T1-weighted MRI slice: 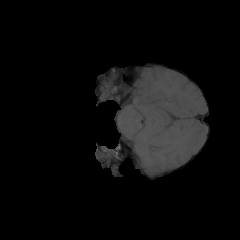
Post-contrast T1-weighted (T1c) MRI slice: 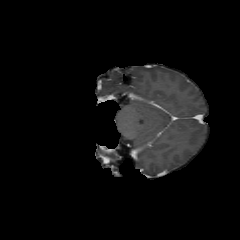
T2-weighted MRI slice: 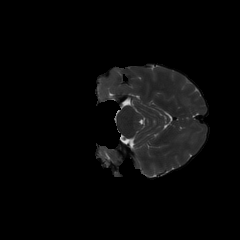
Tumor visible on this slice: no